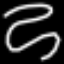
Label: squiggle